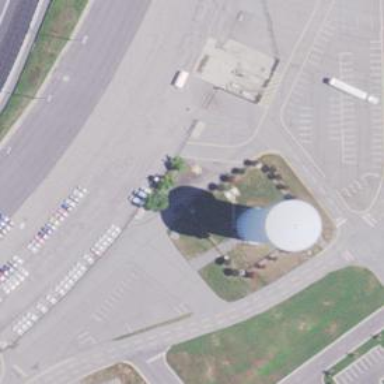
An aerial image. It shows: Water tower that is man-made.